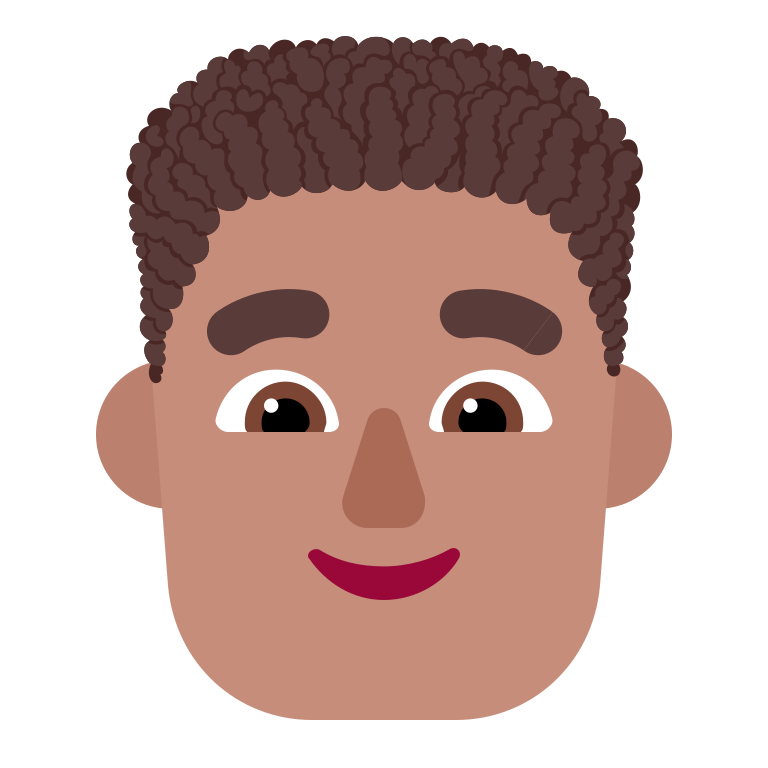
man curly hair flat